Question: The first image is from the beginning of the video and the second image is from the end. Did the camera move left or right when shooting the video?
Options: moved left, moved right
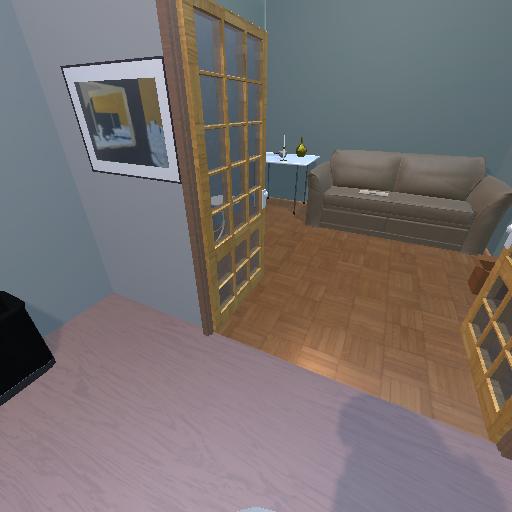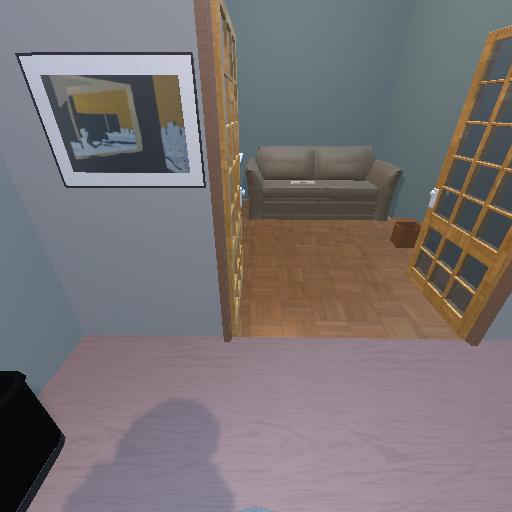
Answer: moved left